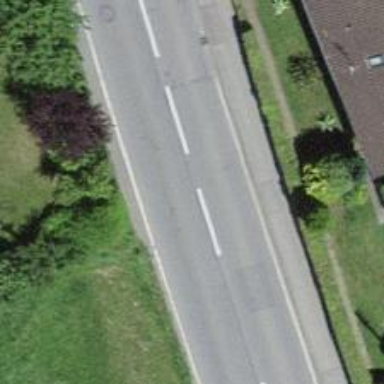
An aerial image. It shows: Bus stop along the road.